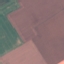
Land use / land cover class: AnnualCrop